Field crop: maize
Growth stage: 1
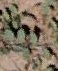
Species: convolvulus